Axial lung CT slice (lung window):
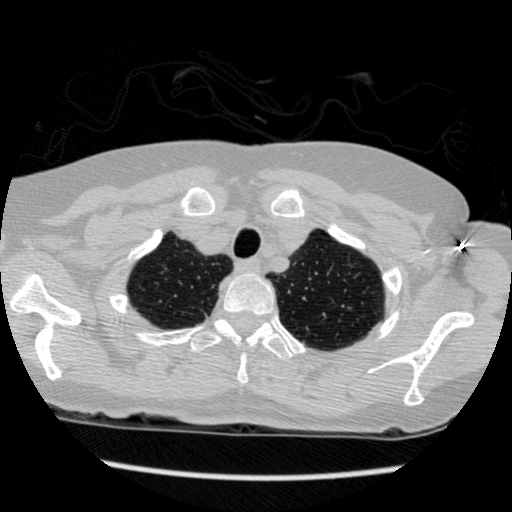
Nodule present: no